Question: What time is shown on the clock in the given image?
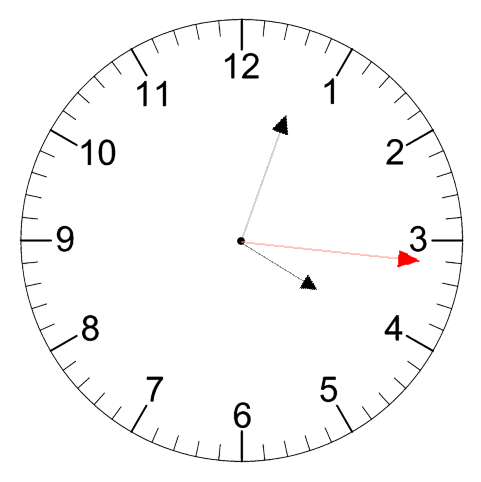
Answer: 04:03:16